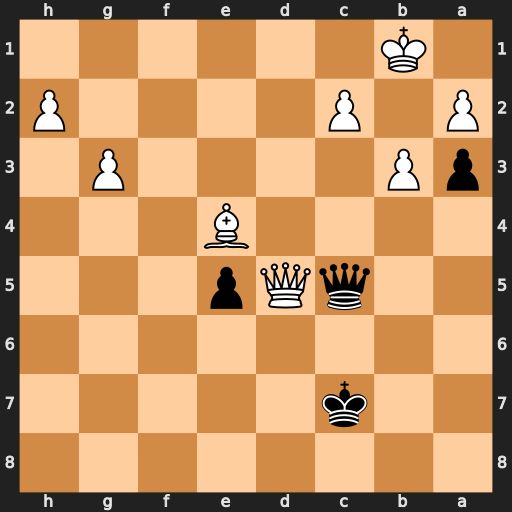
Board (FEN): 8/2k5/8/2qQp3/4B3/pP4P1/P1P4P/1K6
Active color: b
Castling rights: -
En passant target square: -
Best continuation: Qg1+ Qd1 Qxd1#